Interaction volume radius: 5 \u00c5
Interaction volume height: 25 \u00c5
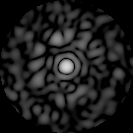
Disorder parameter: 0.8205